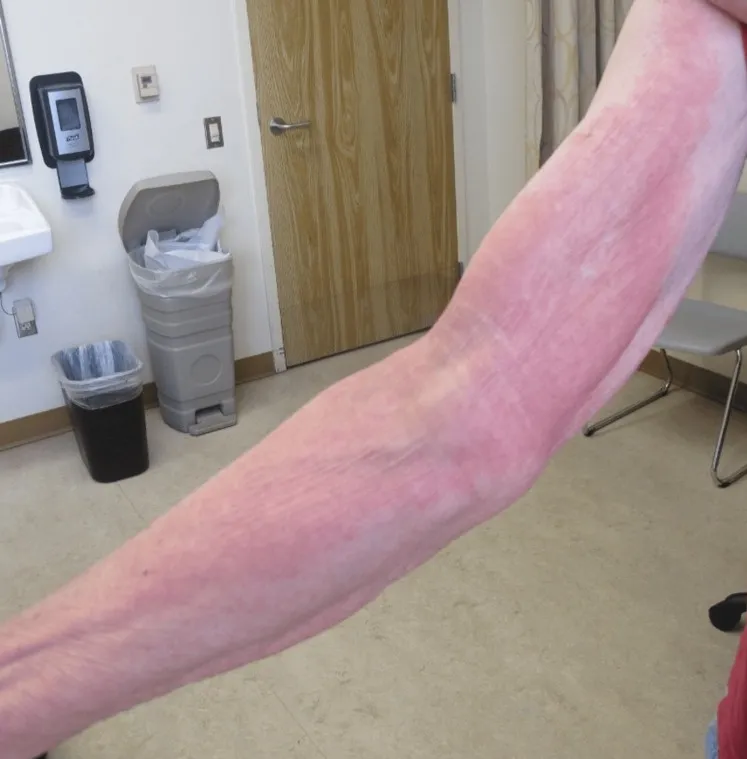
Appearance of well-defined erythematous coalescing plaques on the right upper extremity.
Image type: radiology (x_ray)